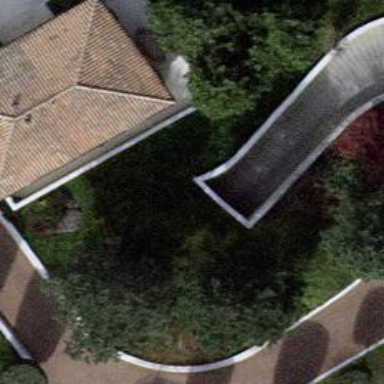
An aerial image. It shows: Driveway tunnel.